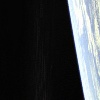
Label: space